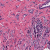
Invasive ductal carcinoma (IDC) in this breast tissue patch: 1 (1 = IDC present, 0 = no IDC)